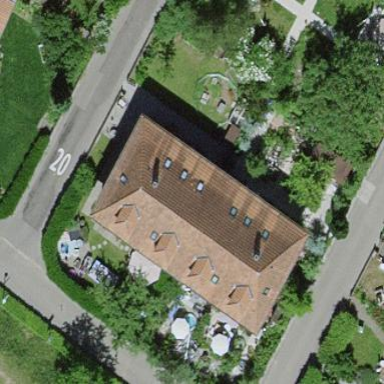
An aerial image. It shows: Semidetached house with hipped roof made of maroon roof tiles.